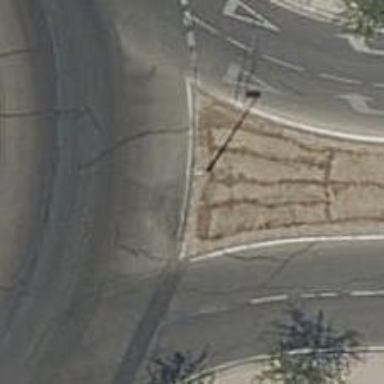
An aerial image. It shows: Residential road with roundabout.